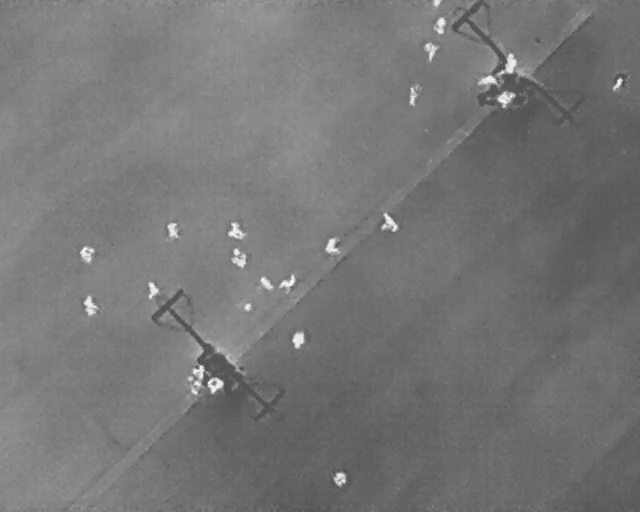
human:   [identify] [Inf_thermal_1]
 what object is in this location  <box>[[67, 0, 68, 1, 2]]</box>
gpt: <ref>1 small person at the top</ref>